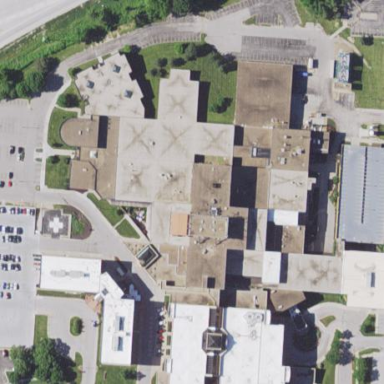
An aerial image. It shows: Hospital building with helipad.